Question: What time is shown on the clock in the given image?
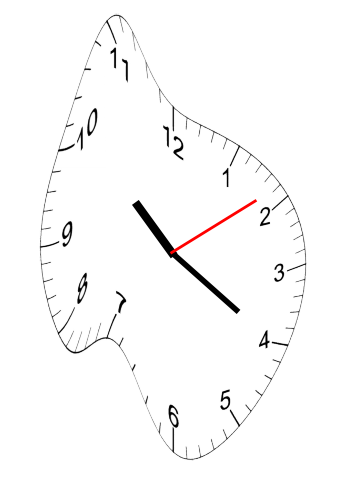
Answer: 10:20:09